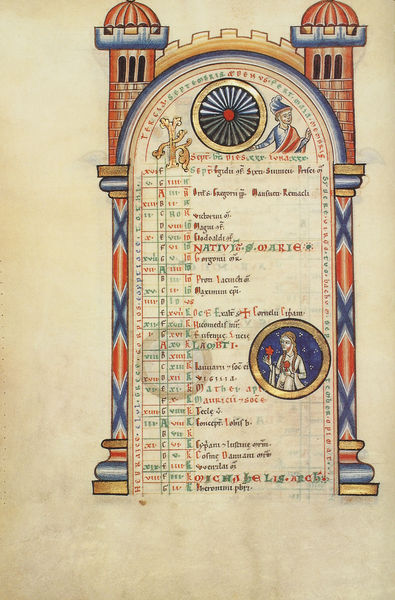
Titel: Stammheim Missale, Hildesheim
Schlagwörter: baum, blau, mann, weiß, gelb, grün, blume, blumen, bunt, fenster, frau, männer, säulen, zeichnung, rot, ornament, architektur, mensch, rahmen, steine, bildnis, gold, haare, blatt, kreis, rund, turm, schrift, bogen, farbe, rad, zahlen, ziffern, zinnen, buch, burg, medaillon, kreuz, kuppeln, türme, druck, seite, text, buchstaben, initiale, kapitell, kreuze, rosette, jesus, basis, handschrift, daten, latein, shcrift, kalender, buchmalerei, stammbaum, liste, manuskript, rippenkuppel, splate